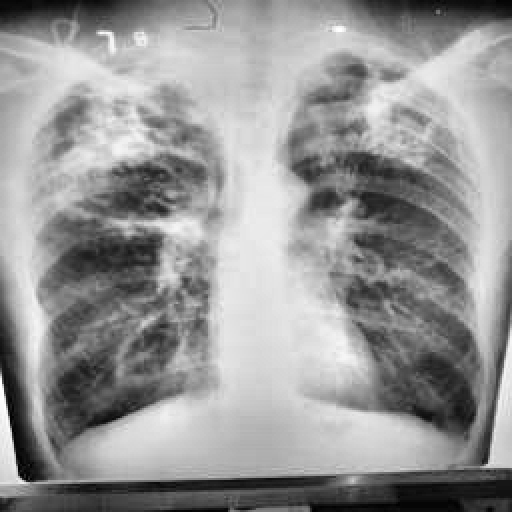
Finding: TUBERCULOSIS